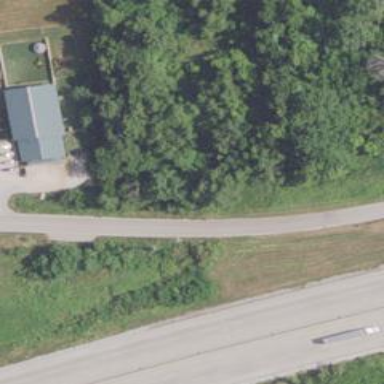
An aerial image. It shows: Abandoned railway crossing asphalt tertiary road.